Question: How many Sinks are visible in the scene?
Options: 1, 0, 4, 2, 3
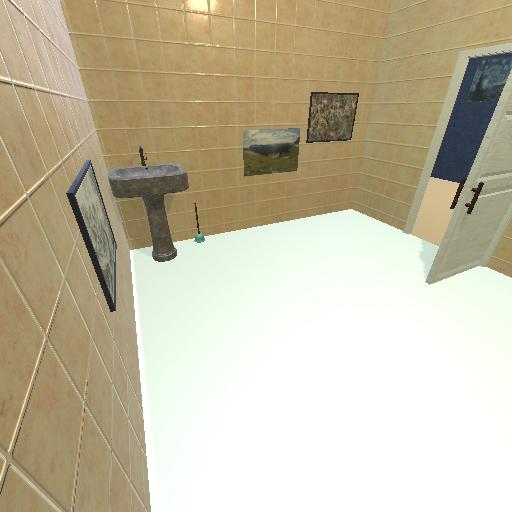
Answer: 1